Question: I have a query value where i am iterating each of these items from the query and stringifying them
'''
if (item.exists) {
auxint++;
auxString += '{"id":"' + item.id + '","AgendaTeste":' + JSON.stringify(item.data()) + '}';
}'
'''
Im using the document ID to loop inside everything that is inside my document. Now, from this point is where my problem is. What i need to do is to console log a single specific attribute from my object, that i called "Documento".
Here's my object structure:

Now the specific attribute that i would like to console log and store somewhere its value is 'Hora' attribute.
I can console log item.id, but i can't console log item.id.Documento.Hora, or item.id.Hora, and thats what i need to do.
Here's my full code:
'''
export class ConsultasPage {
public myTime = new Date();
public dataJSON;
public dataAux;
paciente: string = "Genesio Euclides"
public medico: any = "Benedito";
ubs: any;
private db: any;
model: any = {};
isEditing: boolean = false;
constructor(public navCtrl: NavController, public modalCtrl: ModalController) {
var query = firebase.firestore().collection("AgendaTeste")
var auxint = 0;
this.dataAux
let auxString = '[';
//db.collection('Agenda').where("Documento.id", "==", '1').get().then(res => {
query.where('Documento.Paciente', '==', this.paciente).get().then(res => {
res.forEach(item => {
if (item.exists) {
auxint++;
auxString += '{"id":"' + item.id + '","AgendaTeste":' + JSON.stringify(item.data()) + '}';
console.log(item.);
}
if (res.size != auxint)
auxString += ', ';
})
auxString += ']';
this.dataJSON = JSON.parse(auxString);
console.log(this.dataJSON.DataCriacao);
}).catch(err => {
console.log('Ocorreu um erro ' + err);
});
}
'''
}
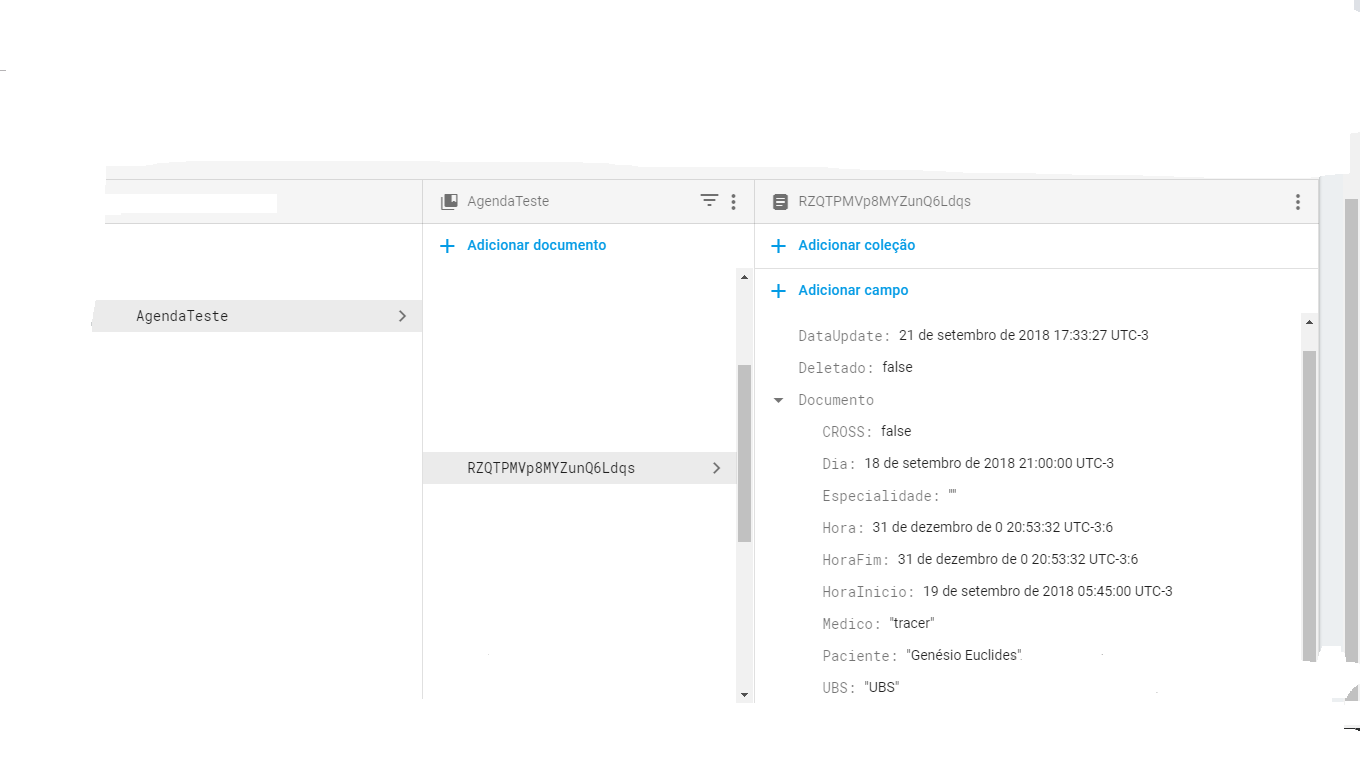
Answer: The solution to this problem was this:
'''
this.mostraHora = item.get("Documento.Hora");
console.log(this.mostraHora);
'''
in this line:
'''
res.forEach(item => {
'''
item represents firebase.firestore.QueryDocumentSnapshot.
Now according to the documentation "The data can be extracted with .data() or .get() to get a specific field" This link has more explanation: <URL>
Now what we have here is basically firebase.firestore.QueryDocumentSnapshot.get(FieldPath) or a FieldValue